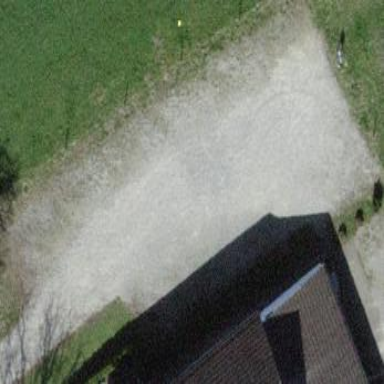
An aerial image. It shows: Parking area.